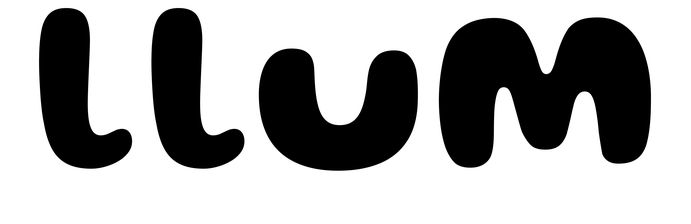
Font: Gluten_Bold